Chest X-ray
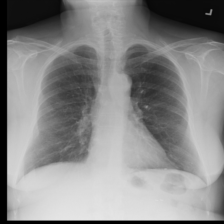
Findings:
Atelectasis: negative
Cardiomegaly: negative
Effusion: negative
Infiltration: negative
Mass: negative
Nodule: negative
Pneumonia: negative
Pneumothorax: negative
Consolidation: negative
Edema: negative
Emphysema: negative
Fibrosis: negative
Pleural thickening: negative
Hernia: negative